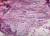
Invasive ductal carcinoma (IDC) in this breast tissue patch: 0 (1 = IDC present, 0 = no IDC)